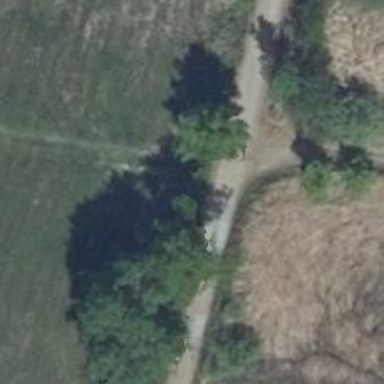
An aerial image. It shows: Gravel track with grade3 tracktype.